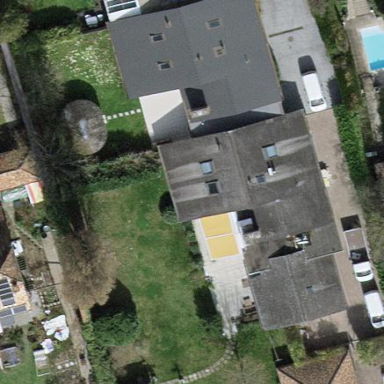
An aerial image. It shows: Garden enclosed by fence.